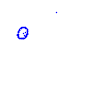
Particle: proton